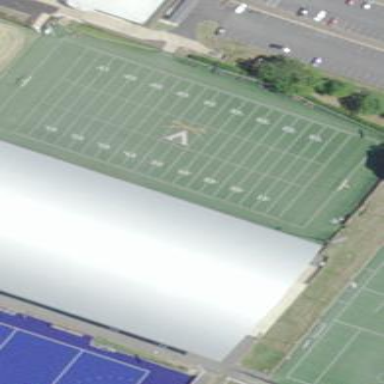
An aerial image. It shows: Pitch for American football.